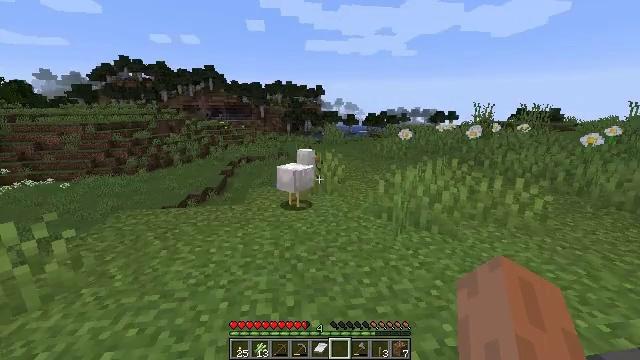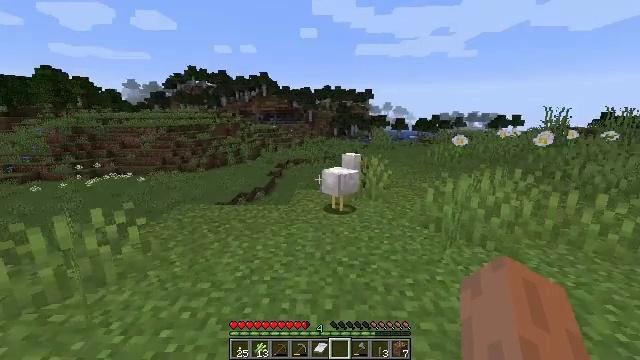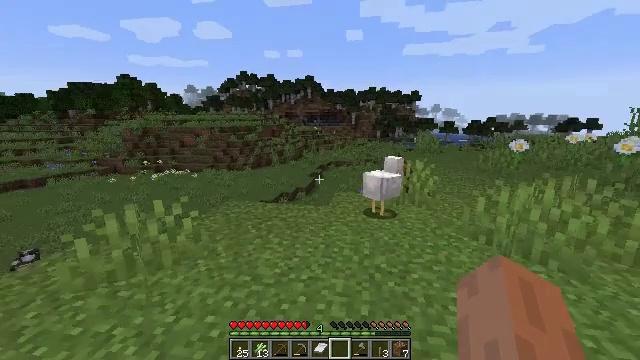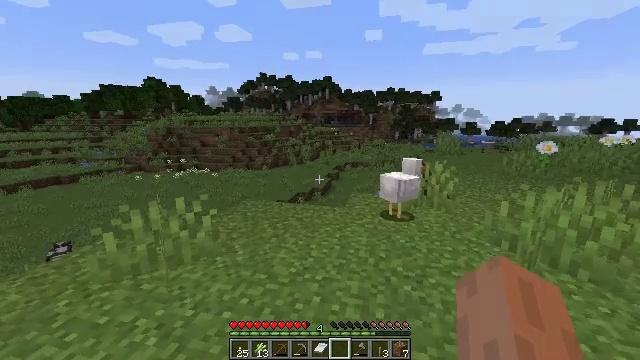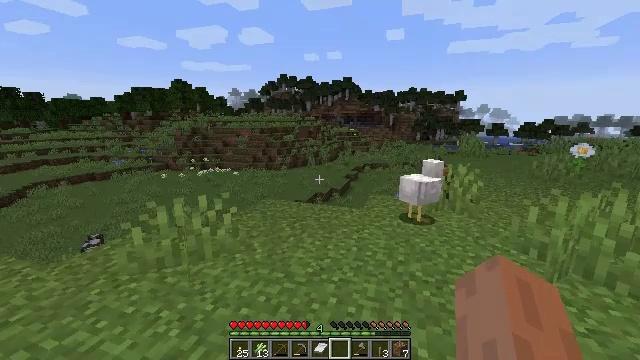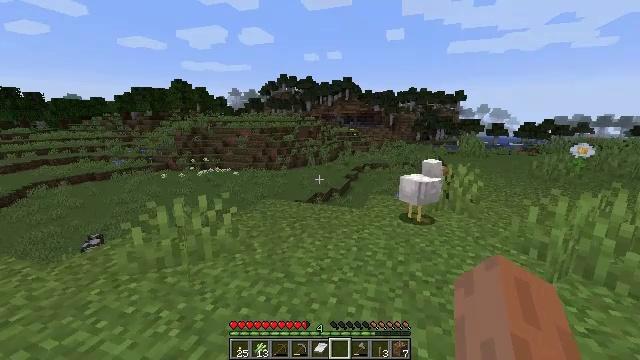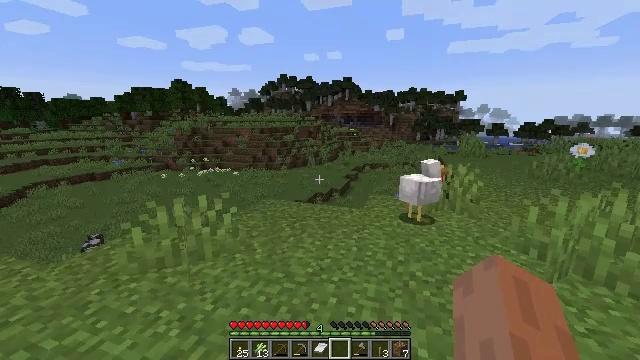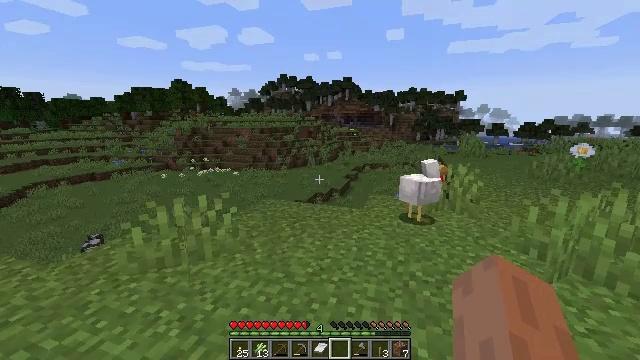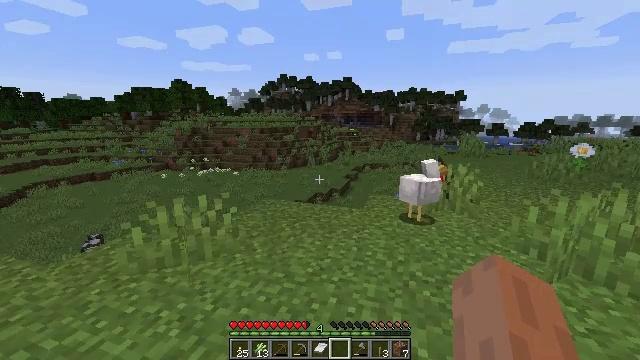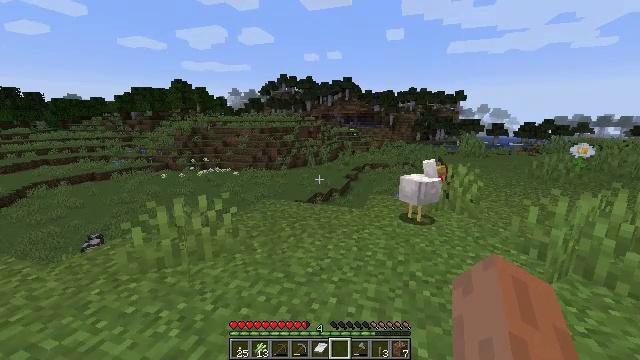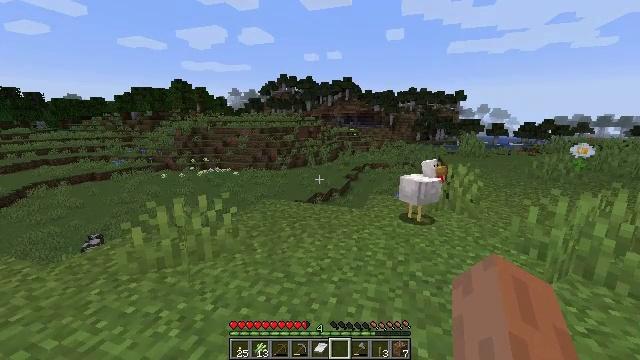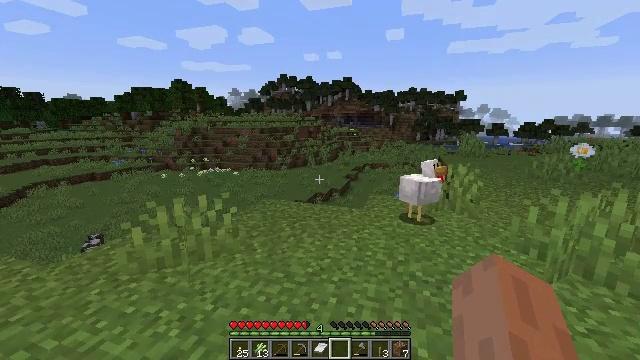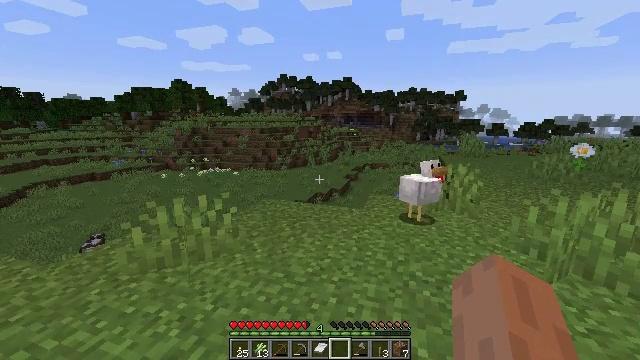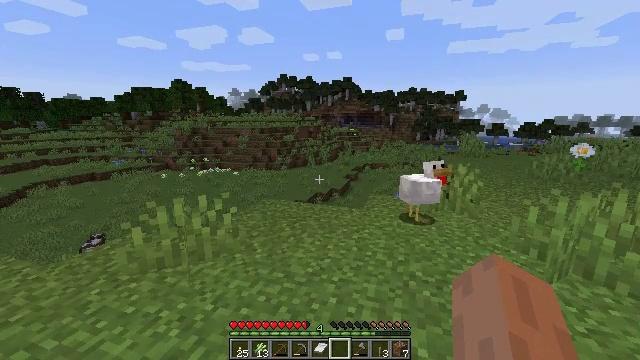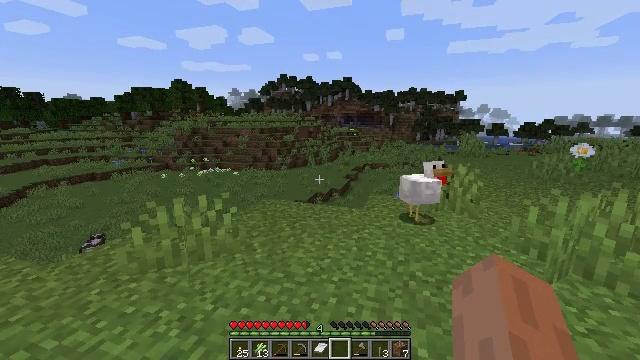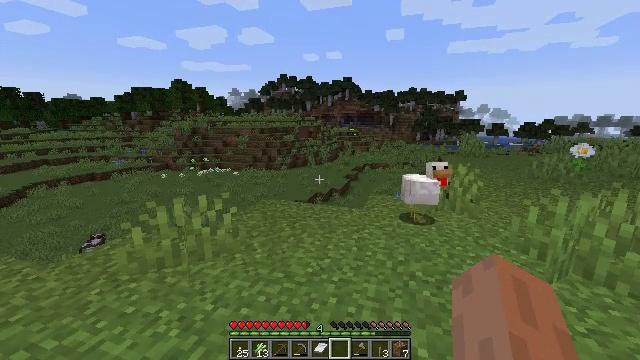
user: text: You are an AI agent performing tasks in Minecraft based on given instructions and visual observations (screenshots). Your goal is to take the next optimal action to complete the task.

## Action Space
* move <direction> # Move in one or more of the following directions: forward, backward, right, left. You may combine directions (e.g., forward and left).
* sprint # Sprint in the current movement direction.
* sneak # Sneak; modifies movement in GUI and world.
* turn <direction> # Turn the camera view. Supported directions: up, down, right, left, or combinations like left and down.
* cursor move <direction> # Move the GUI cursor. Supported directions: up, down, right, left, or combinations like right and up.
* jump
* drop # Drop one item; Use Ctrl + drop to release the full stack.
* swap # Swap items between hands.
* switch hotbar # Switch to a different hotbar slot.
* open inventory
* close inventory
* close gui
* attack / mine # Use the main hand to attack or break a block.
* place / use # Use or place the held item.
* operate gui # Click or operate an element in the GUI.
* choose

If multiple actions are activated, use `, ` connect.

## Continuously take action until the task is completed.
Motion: motion action
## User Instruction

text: Kill the cow.
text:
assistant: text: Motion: turn left
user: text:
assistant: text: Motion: turn left
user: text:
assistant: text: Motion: turn left
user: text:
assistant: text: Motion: turn left
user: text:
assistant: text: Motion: no_op
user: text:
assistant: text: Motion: no_op
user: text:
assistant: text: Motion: no_op
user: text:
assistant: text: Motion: no_op
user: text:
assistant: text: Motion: no_op
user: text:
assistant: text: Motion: no_op
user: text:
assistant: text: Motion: no_op
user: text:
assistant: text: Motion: no_op
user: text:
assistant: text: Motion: no_op
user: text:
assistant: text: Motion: no_op
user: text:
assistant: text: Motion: no_op
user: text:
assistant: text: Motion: no_op
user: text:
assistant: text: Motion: no_op
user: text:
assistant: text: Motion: no_op
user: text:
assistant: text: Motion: no_op
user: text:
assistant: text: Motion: no_op
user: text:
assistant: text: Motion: no_op
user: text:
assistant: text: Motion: no_op
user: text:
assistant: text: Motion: no_op
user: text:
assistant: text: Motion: no_op
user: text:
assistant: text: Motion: no_op
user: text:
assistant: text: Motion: no_op
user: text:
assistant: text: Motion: no_op
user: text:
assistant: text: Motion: no_op
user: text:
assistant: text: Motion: turn left
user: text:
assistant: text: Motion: turn left